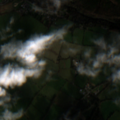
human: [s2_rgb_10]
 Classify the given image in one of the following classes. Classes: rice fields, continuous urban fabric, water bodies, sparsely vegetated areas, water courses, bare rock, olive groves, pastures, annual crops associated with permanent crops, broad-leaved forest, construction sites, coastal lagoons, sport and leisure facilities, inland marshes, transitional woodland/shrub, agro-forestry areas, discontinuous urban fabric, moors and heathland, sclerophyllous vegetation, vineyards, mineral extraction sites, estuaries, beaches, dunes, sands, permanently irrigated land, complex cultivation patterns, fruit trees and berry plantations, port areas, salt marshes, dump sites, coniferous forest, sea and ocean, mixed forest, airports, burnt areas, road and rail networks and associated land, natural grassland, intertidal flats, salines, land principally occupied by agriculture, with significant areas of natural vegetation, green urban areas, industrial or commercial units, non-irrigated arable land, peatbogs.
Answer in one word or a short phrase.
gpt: discontinuous urban fabric, pastures, broad-leaved forest